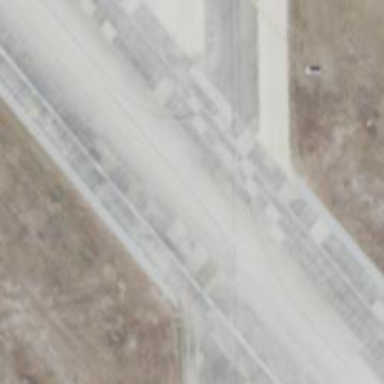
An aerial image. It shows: Taxiway at the airport with asphalt surface.